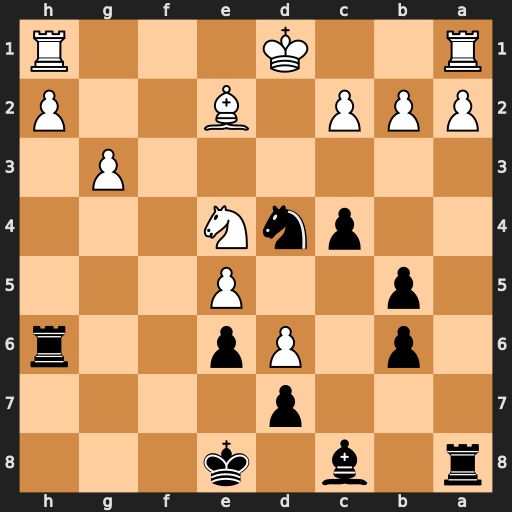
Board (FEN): r1b1k3/3p4/1p1Pp2r/1p2P3/2pnN3/6P1/PPP1B2P/R2K3R
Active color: b
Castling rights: q
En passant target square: -
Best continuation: Bb7 Nf6+ Rxf6